Question: I'm attempting to get a div element to hug the contents as tightly as possible. This works fine for the width by using 'display:inline-block', but the height always has some extra 'padding'/ 'margin'/ 'border'. How do I get the parent div to wrap the text ? I can get it by judicially choosing 'line-height', but this only works for a particular font and size.
How do I get the red box below to wrap the text as close as possible... for any input font or size?
:

<URL>, with css code
'''
.outer {
display:block;
background:red;
}
.hug {
font-size:200%;
margin:0em;
border:0em;
padding:0em;
}
'''
and html:
'''
<div class="outer">
<div class="hug">
<h1>PERFECT FIT</h1>
</div>
</div>
<div class="outer">
<div class="hug">
<h2>PERFECT FIT</h2>
</div>
</div>
'''
CSS, CCS3 solutions preferred over javascript, unless it isn't possible.
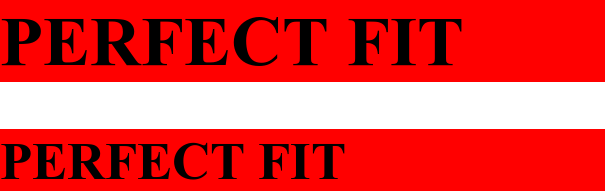
Answer: I ended up getting some decent results with this. If you alter the font size the line-height can stay as needed and hugs pretty darn close... Does it need to be to the pixel exactly?
'''
.thisone{
display:inline-block;
background:#09f;
min-width:1px;
font-family:arial;
width:auto;
font-size:70px;
line-height:.70em;
}
'''
<URL>